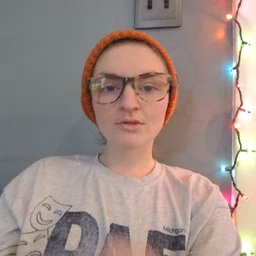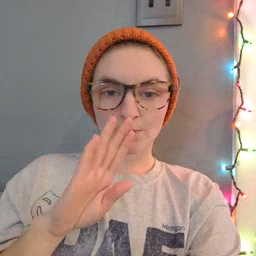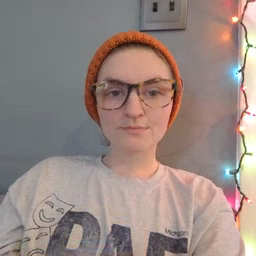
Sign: close